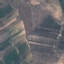
Land use / land cover: PermanentCrop